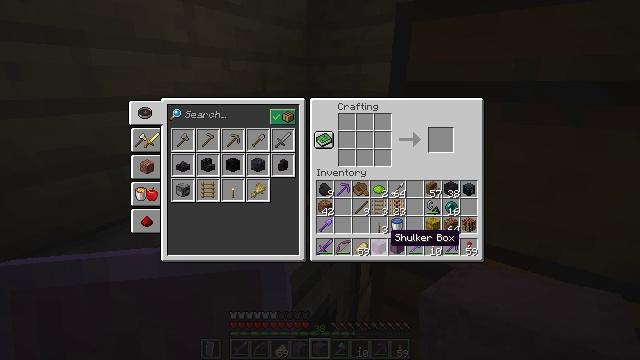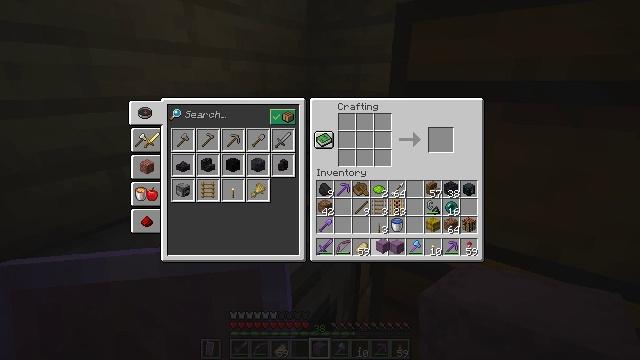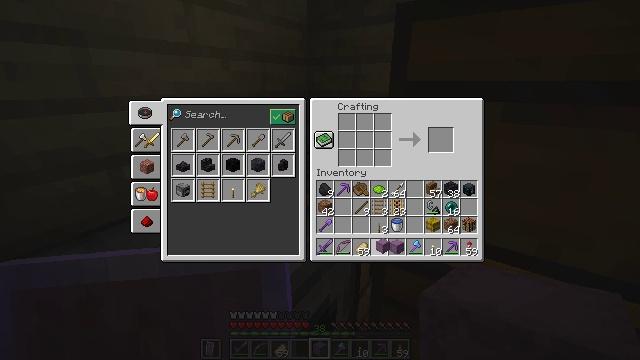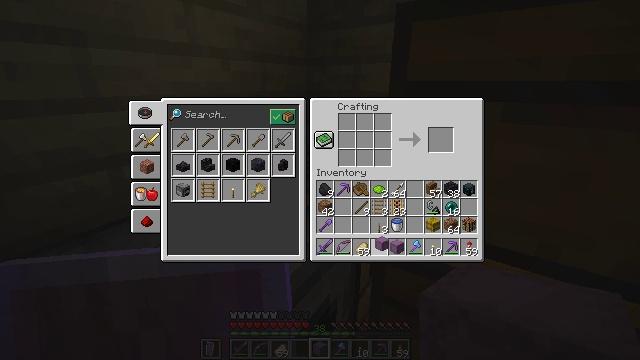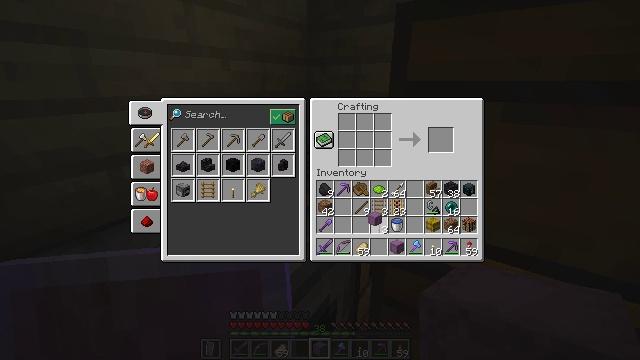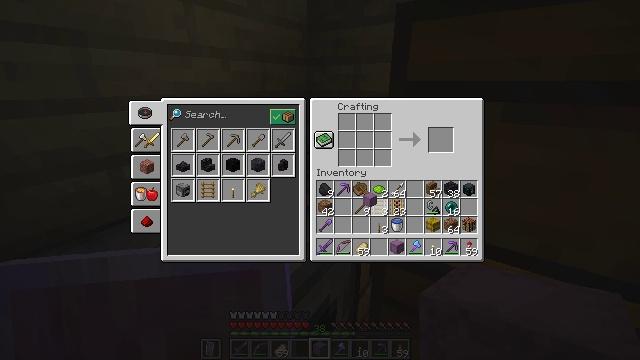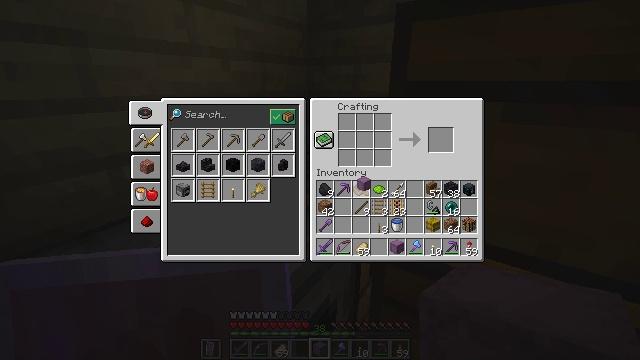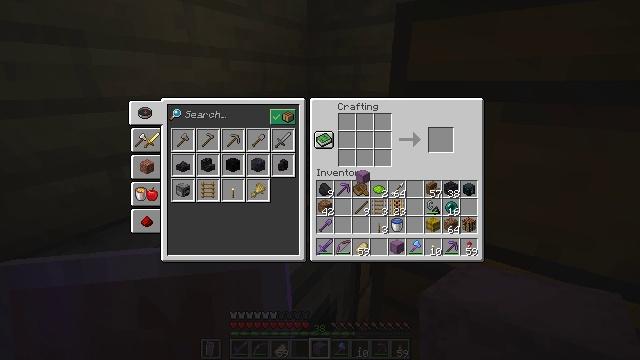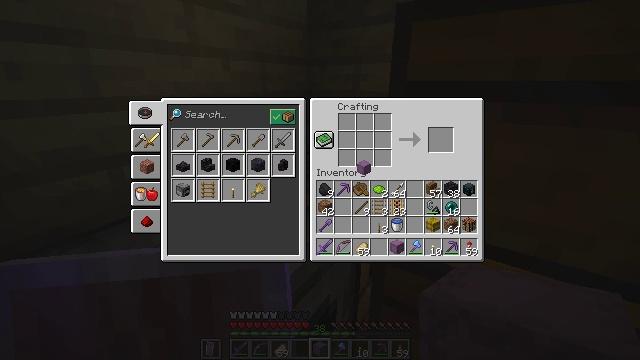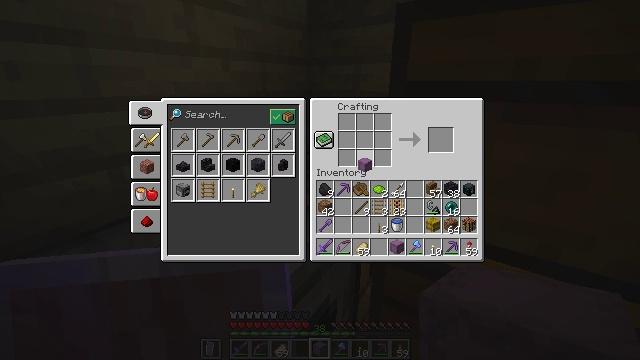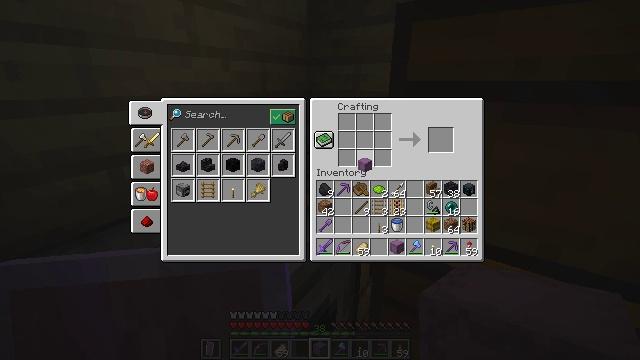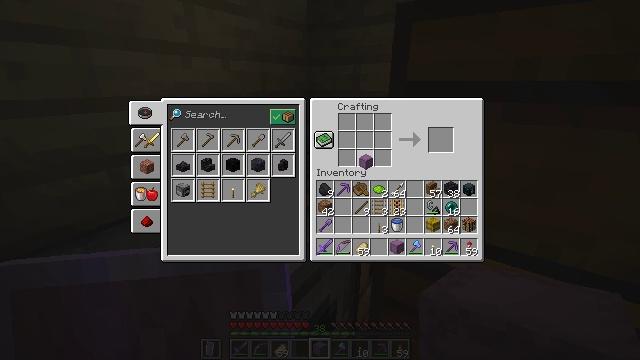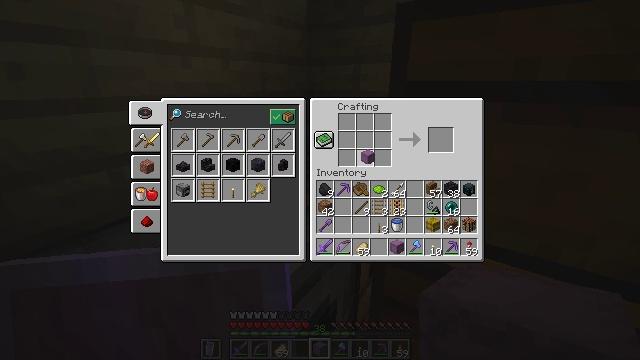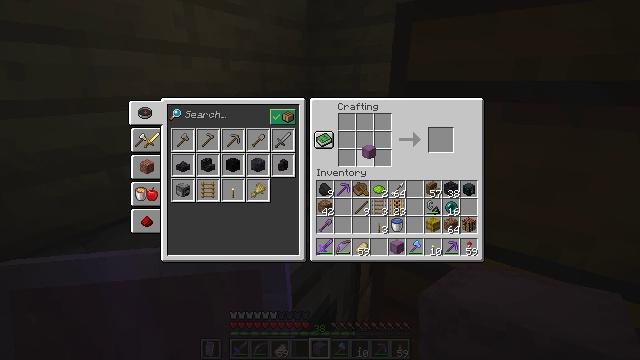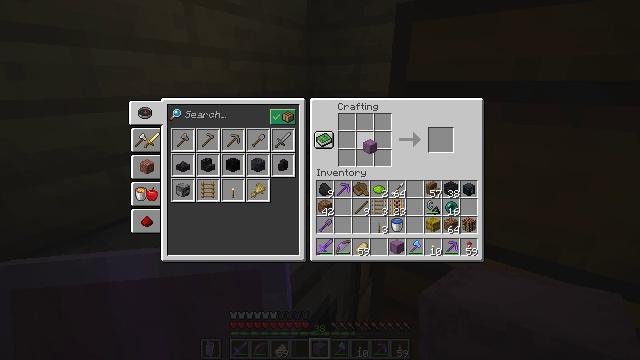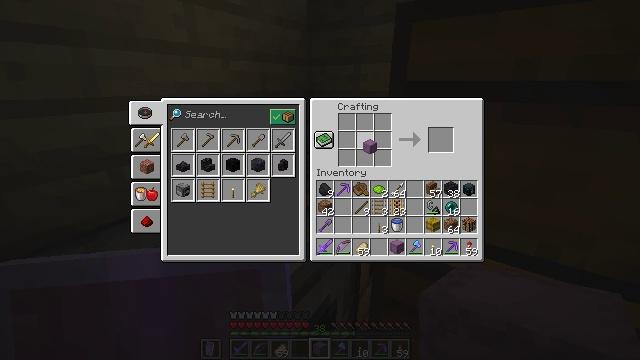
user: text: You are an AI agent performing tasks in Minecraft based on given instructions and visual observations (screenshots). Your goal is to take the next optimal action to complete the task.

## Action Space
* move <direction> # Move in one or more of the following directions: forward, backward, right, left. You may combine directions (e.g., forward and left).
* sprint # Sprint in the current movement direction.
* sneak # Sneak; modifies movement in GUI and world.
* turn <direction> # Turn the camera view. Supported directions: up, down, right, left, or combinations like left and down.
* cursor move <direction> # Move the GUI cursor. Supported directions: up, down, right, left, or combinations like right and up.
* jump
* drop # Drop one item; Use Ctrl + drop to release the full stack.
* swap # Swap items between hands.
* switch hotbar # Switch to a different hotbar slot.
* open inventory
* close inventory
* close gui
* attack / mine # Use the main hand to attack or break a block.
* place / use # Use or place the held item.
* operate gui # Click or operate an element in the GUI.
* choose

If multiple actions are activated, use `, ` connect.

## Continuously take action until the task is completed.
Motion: motion action
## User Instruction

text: craft item lime shulker box
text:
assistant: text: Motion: attack / mine
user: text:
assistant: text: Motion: attack / mine
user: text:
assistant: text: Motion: attack / mine
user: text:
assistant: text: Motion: turn left and up, attack / mine
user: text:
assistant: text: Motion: turn up
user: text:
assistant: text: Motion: turn up
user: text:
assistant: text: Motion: turn up
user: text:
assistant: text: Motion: turn up
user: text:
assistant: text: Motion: no_op
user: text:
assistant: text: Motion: no_op
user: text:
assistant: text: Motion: no_op
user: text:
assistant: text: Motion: no_op
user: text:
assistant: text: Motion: no_op
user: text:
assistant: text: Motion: no_op
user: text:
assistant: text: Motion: no_op
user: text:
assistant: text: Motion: no_op
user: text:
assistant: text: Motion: no_op
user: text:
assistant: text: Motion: no_op
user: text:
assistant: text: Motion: no_op
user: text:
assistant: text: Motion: attack / mine
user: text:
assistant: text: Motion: attack / mine
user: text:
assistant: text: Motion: attack / mine
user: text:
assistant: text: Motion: turn down
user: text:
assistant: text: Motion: turn down
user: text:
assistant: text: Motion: no_op
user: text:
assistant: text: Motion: no_op
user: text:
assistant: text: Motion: no_op
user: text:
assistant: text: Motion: no_op
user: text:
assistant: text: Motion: no_op
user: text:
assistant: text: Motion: no_op